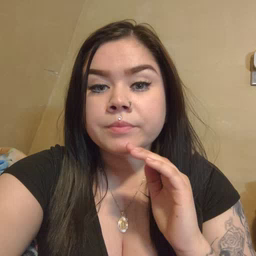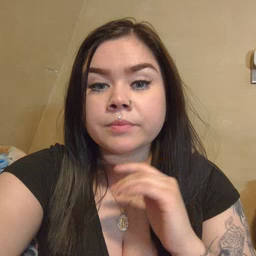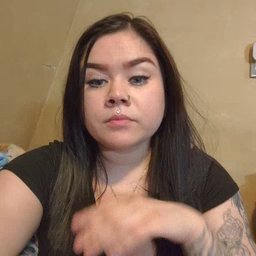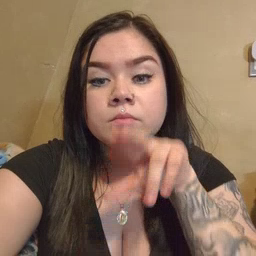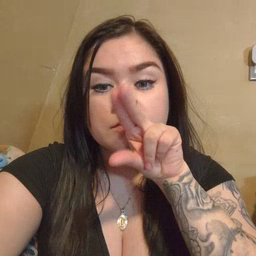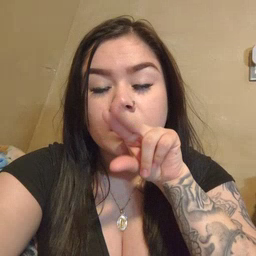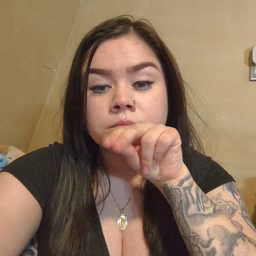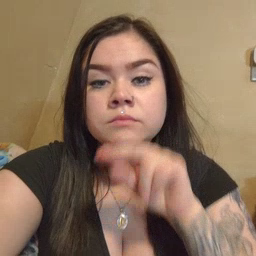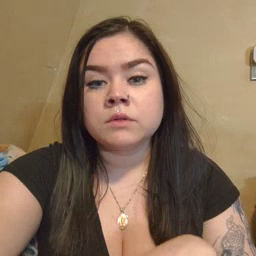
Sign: duck